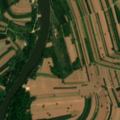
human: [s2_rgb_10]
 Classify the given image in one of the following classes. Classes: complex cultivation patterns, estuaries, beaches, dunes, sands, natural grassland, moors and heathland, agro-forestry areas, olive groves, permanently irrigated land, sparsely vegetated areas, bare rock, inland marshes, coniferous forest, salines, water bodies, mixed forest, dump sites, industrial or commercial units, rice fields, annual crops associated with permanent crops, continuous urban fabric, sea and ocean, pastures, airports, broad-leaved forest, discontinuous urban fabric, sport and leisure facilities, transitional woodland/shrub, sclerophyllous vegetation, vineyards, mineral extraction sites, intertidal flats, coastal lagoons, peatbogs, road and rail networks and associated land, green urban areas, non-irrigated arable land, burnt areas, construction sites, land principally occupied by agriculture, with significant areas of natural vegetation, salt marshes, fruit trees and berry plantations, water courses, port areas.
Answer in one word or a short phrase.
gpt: complex cultivation patterns, land principally occupied by agriculture, with significant areas of natural vegetation, water courses